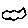
Label: cloud